Aerial crown-view tile of a tropical tree (Barro Colorado Island, Panama), acquired 20241216:
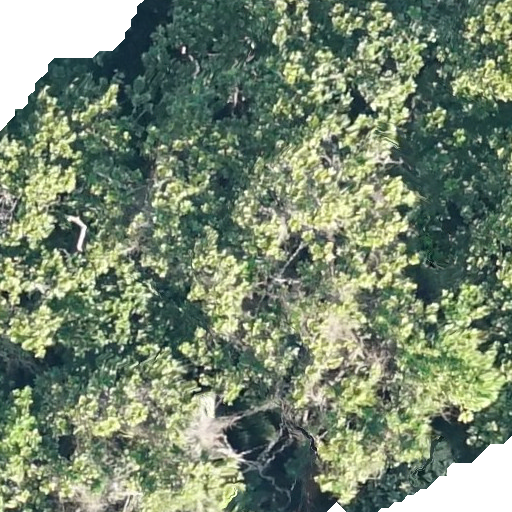
Species: Anacardium excelsum
GBIF accepted scientific name: Anacardium excelsum
Crown area: 544.913 m²